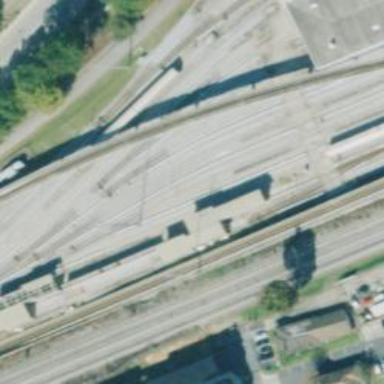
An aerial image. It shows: Electrified rail passing through service yard.